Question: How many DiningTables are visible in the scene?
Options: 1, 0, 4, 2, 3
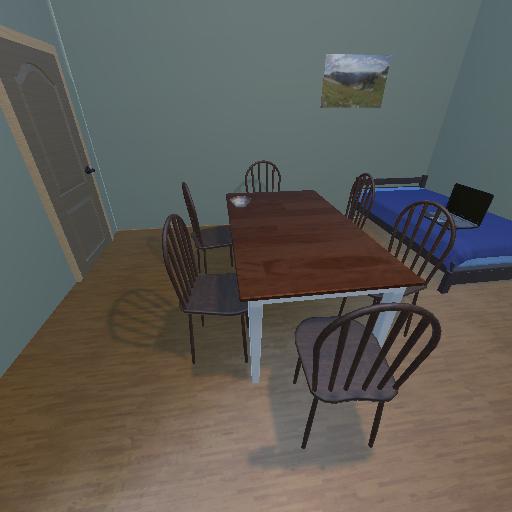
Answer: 1